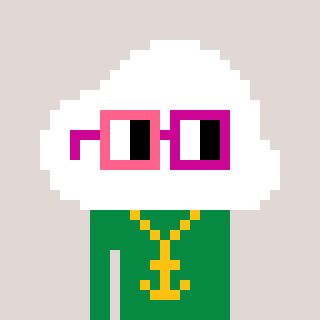
a pixel art character with square pink and red glasses, a cloud-shaped head and a green-colored body on a warm background